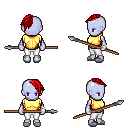
a pixel art fantasy rpg character, female body template, dark elf, purple skin, gold chest armor, white pants, red long mohawk hairstyle, bracelets, white slippers, spear, four views (front, back, left, right), 2x2 character sprite sheet, small pixel art, hard edges, no anti-aliasing